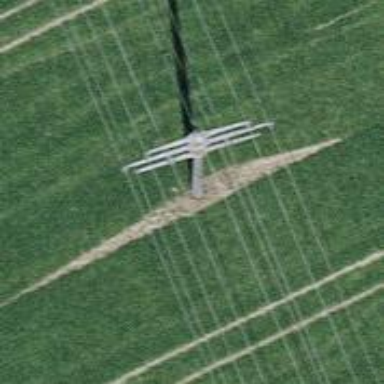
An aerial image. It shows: Power pole.